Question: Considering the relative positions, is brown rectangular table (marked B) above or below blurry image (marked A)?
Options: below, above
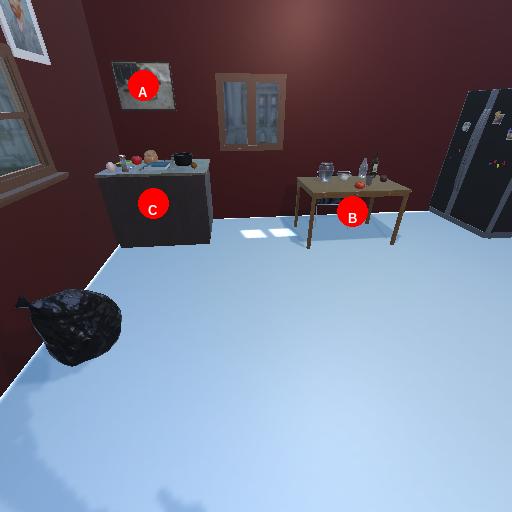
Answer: below